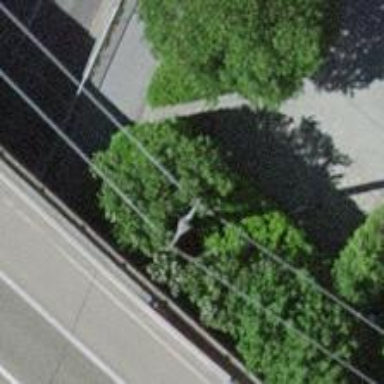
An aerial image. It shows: Concrete power pole.